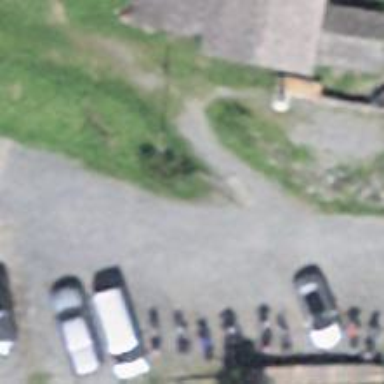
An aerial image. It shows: Parking area with surface.